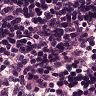
Metastatic tissue present: no